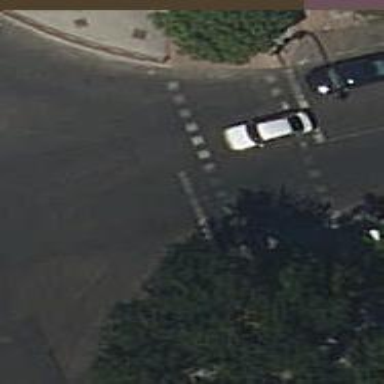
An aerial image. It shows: Road crossing with traffic signals.